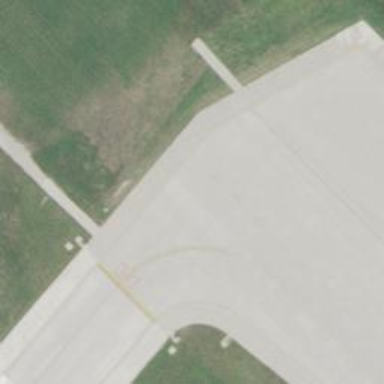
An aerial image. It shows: View of taxiway at the airport.